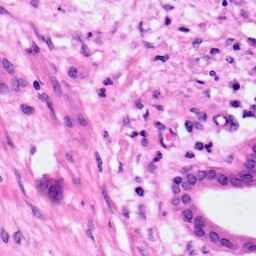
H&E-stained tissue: Pancreatic